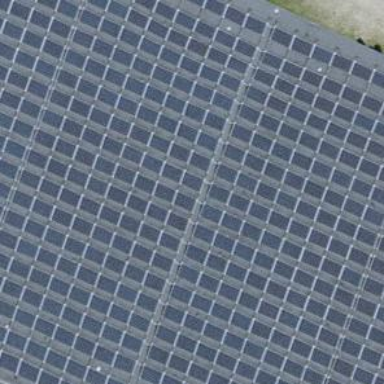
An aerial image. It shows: Solar photovoltaic panel generator on roof of building.